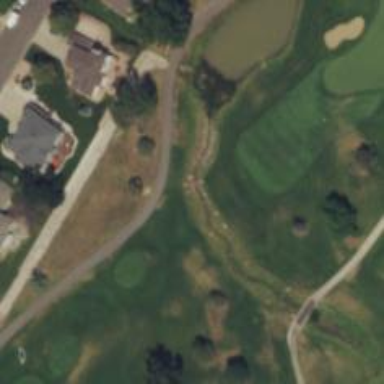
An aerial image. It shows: Path bridge on golf course.